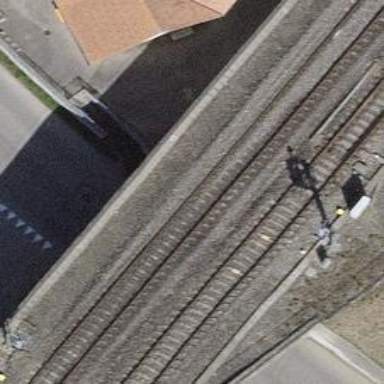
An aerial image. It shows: Railway bridge with electrified contact lines.